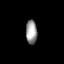
Tissue: prostate
Cell type: T cells
Senescence score: 0.3367
Nuclear area (px): 261
Mean DAPI intensity: 156.115